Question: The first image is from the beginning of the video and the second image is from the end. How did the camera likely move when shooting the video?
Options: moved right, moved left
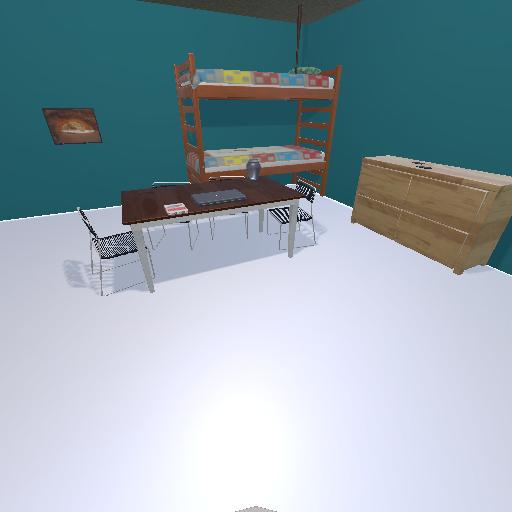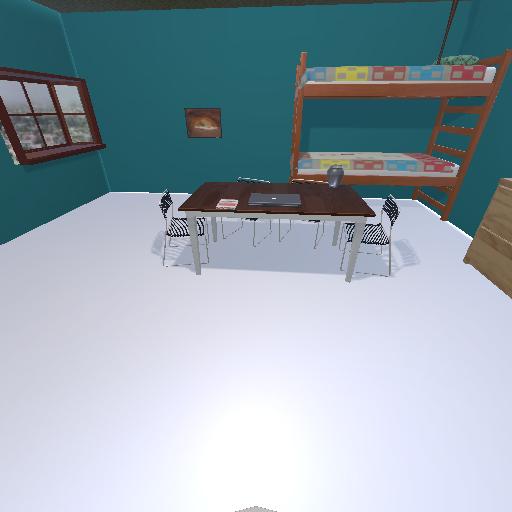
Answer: moved right